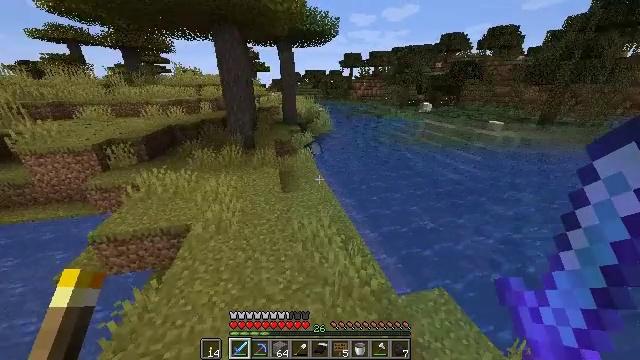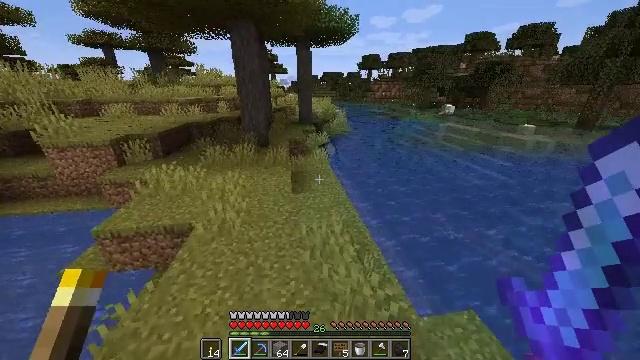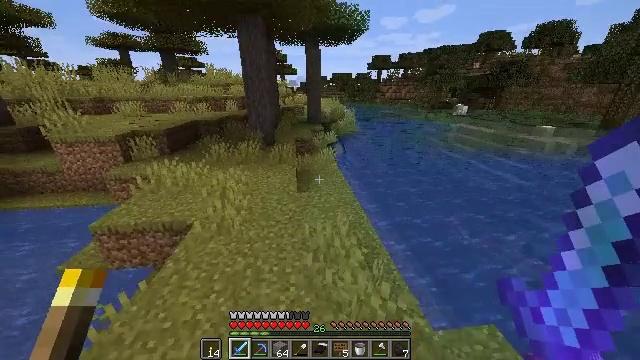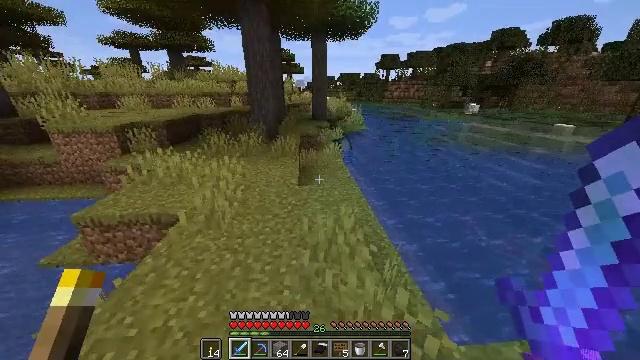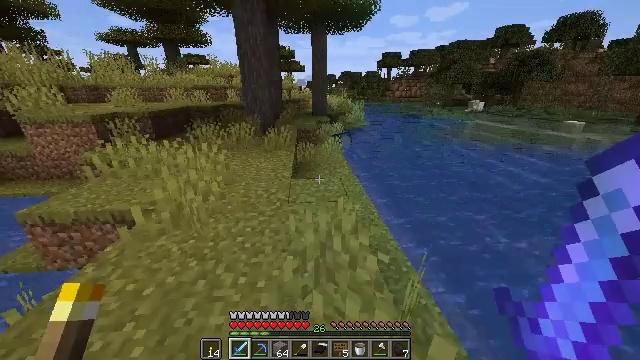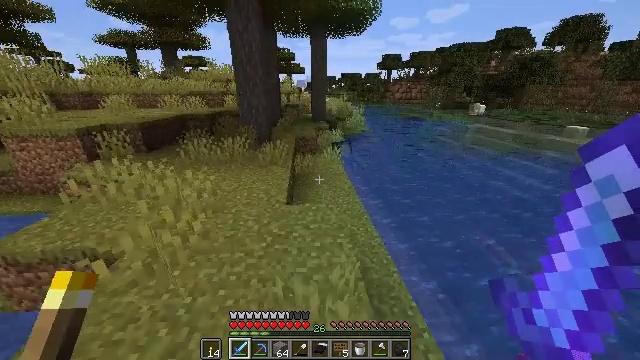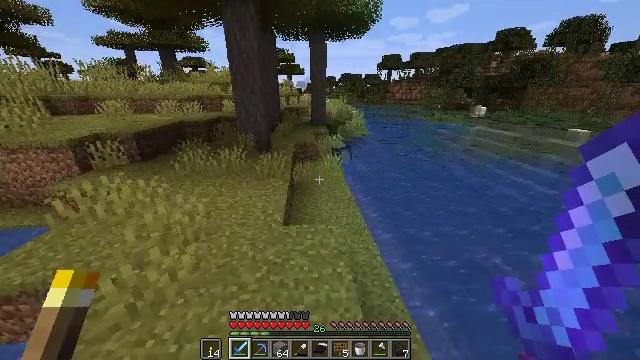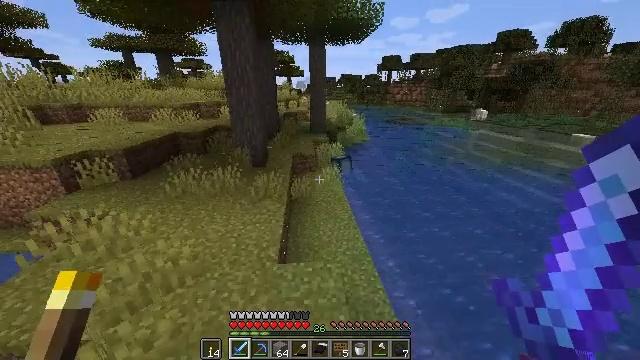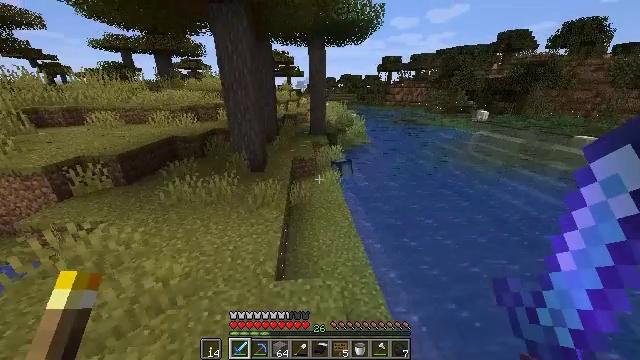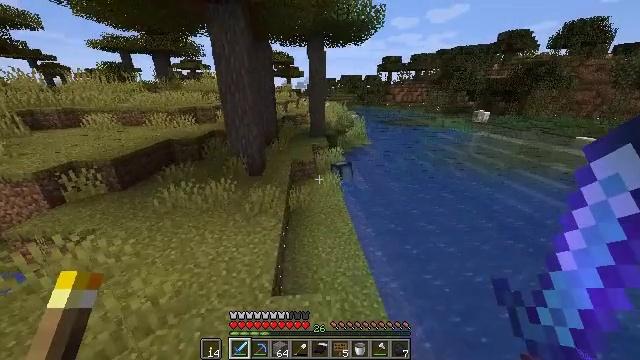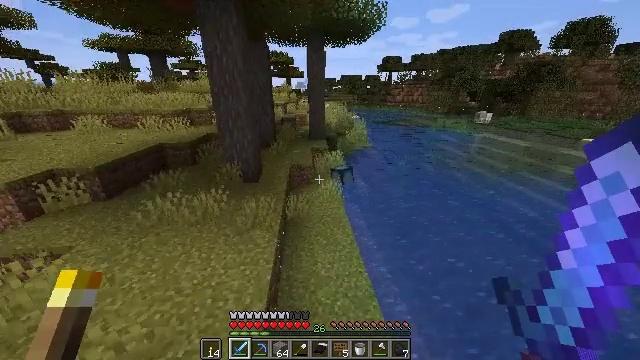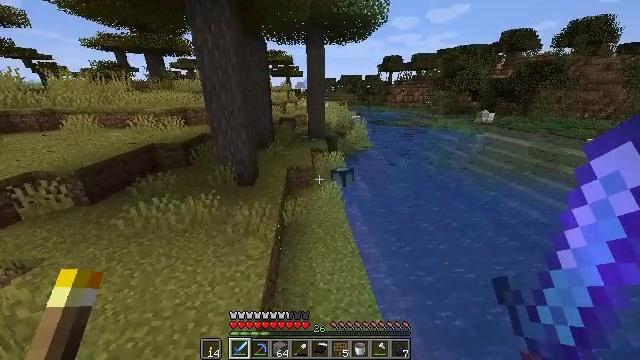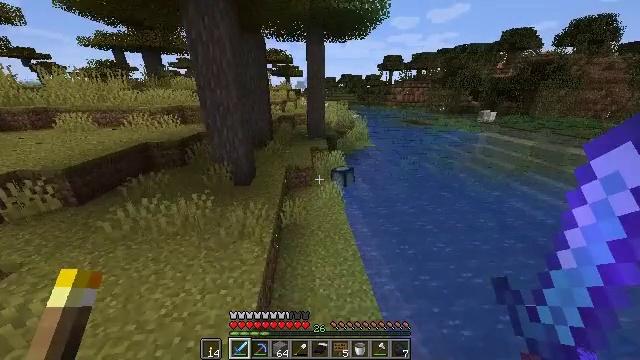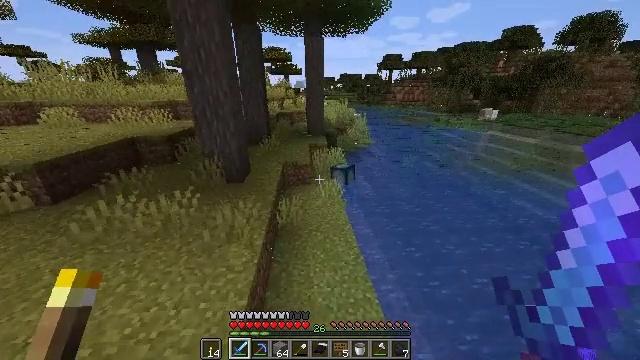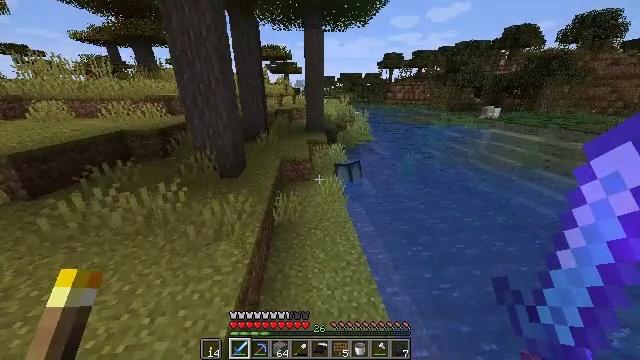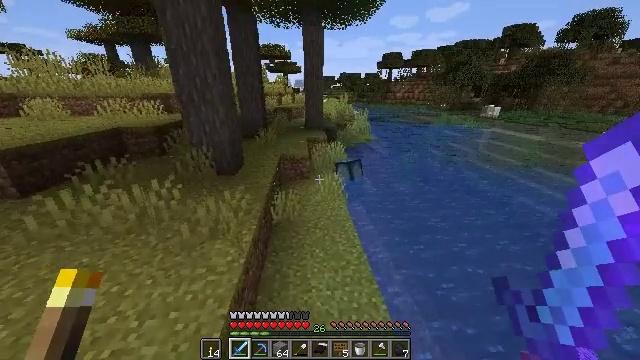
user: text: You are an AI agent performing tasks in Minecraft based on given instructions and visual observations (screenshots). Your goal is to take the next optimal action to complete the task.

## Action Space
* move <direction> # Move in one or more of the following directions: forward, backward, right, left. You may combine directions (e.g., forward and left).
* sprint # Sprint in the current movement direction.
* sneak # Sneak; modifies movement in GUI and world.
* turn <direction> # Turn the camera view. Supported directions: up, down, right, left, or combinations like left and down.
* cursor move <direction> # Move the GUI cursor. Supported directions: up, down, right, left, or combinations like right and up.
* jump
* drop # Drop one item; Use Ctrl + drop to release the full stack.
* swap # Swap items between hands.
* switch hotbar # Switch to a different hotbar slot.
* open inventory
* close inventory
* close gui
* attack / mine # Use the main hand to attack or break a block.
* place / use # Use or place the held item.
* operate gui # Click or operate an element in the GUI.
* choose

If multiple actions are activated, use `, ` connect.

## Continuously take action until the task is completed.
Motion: motion action
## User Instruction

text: Kill the squid.
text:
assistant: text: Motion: move forward, sprint, turn left, jump
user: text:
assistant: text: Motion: move forward, sprint, turn left, jump
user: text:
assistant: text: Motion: move forward, sprint, turn left, jump
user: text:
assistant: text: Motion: move forward, sprint, jump
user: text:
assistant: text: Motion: move forward, sprint, jump
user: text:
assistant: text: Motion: move forward, sprint, jump
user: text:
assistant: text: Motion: move forward, sprint, jump
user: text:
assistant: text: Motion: move forward, sprint, jump
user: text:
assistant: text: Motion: move forward, sprint, jump
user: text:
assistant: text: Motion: move forward, jump
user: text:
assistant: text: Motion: move forward, jump
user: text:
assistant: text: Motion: move forward, jump
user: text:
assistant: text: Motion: move forward, jump
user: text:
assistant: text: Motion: move forward, jump
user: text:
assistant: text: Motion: move forward, jump
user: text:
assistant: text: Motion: move forward, jump
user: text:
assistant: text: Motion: move forward, turn right and down, jump
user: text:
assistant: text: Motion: move forward, turn right and down, jump
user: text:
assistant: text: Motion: move forward, turn right and down, jump
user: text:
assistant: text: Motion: move forward, turn right and down, jump
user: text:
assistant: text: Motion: move forward, turn down, jump
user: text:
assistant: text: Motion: move forward, turn right and down, jump
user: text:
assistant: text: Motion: move forward and move right, turn right and down, jump
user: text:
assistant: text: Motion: move forward and move right, turn right, jump
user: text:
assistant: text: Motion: move forward and move right, jump
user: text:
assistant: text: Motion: move forward and move right, turn right
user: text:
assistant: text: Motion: move forward, turn right and down
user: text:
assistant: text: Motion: move forward
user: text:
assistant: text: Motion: move forward, turn down
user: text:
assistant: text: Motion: move forward, turn right and down